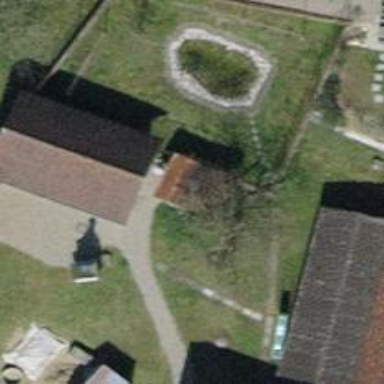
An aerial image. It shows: Shed.